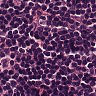
Metastatic tissue present: no